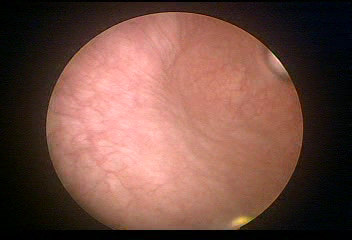
Modality: WLC
Class: Normal mucosa
Bladder cancer association: No